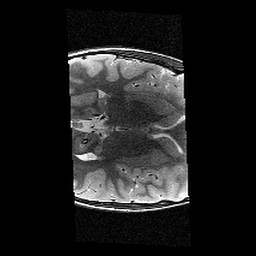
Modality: T2w
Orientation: axial
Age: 11
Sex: male
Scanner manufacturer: siemens
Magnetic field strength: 3 T
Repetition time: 9.23 s
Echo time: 0.067 s